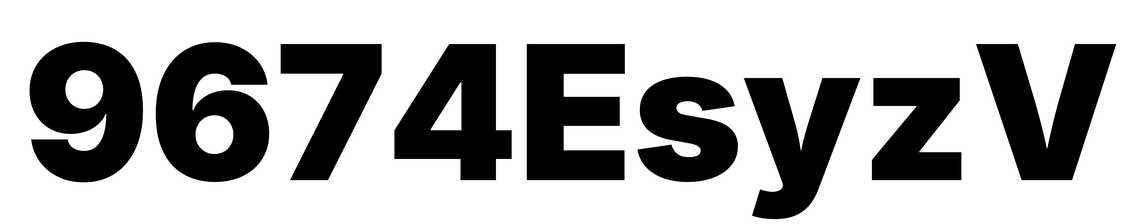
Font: Inter_Black